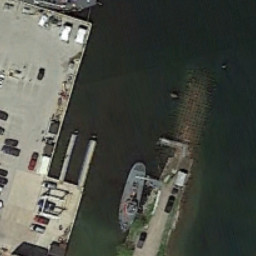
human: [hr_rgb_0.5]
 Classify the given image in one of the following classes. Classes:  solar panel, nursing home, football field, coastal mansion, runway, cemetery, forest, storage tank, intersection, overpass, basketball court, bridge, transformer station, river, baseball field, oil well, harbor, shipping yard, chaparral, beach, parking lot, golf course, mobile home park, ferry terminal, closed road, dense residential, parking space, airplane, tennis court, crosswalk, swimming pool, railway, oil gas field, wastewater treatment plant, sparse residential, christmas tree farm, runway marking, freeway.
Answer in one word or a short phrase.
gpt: ferry terminal